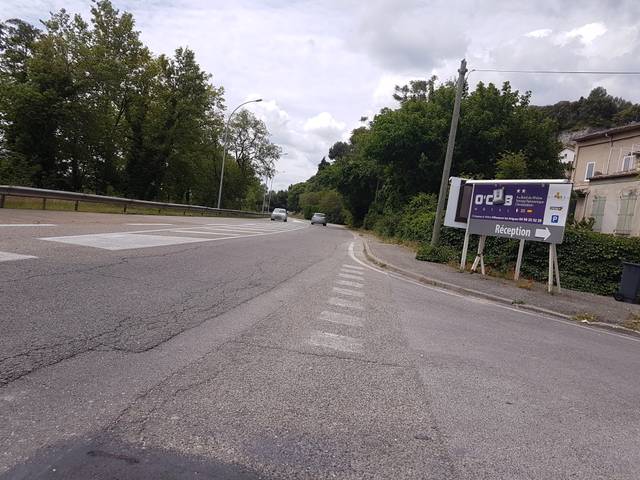
Region: France
Coordinates: 43.953, 4.792